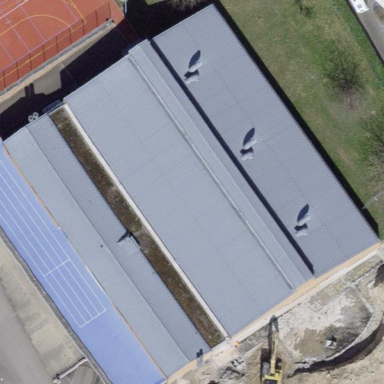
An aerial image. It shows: Sports centre building.